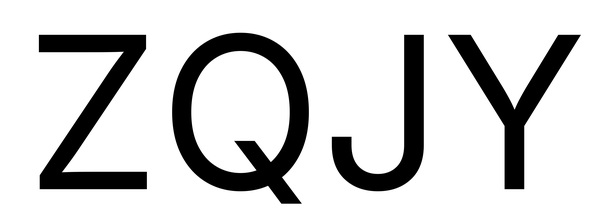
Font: Inter_Regular